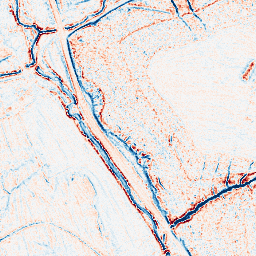
Category: edge_preserving
Decomposition family: anisotropic_diffusion
Decomposition parameters: iterations: 10
kappa: 10
gamma: 0.1
Upsampling method: sinc_hamming
Upsampling parameters: scale: 8
kernel_size: 16
Upsampling scale: 8